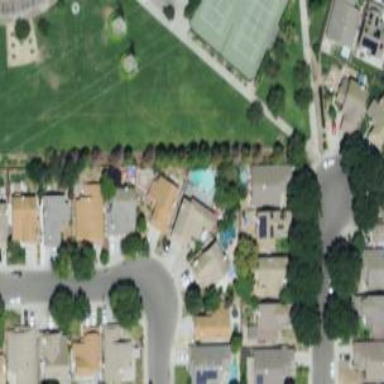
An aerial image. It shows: Swimming pool located in leisure land.